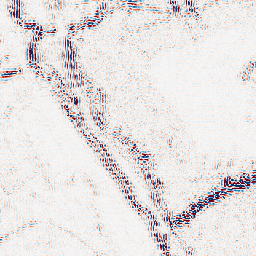
Category: wavelet
Decomposition family: wavelet_reverse_biorthogonal
Decomposition parameters: wavelet: rbio3.5
level: 2
Upsampling method: sinc_hamming
Upsampling parameters: scale: 8
kernel_size: 16
Upsampling scale: 8